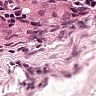
Metastatic tissue present: yes